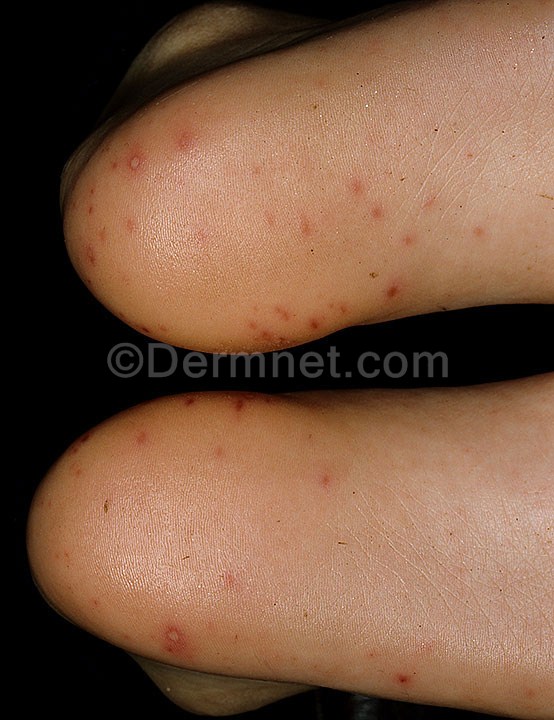
Disease: Exanthems and Drug Eruptions